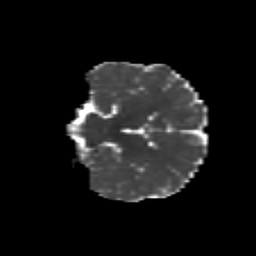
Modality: MD
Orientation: coronal
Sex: male
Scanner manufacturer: siemens
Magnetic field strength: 3 T
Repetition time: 5 s
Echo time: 0.071 s